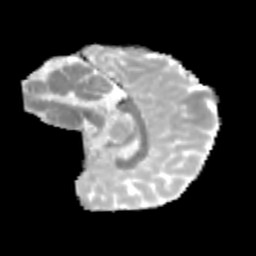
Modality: MD
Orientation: sagittal
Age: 9
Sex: male
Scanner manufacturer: siemens
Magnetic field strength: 3 T
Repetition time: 3.8 s
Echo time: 0.07 s